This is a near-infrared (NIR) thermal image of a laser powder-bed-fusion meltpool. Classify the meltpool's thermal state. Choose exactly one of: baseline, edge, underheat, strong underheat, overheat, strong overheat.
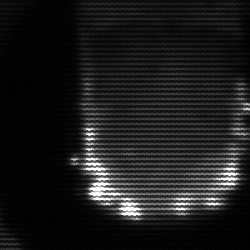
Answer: baseline